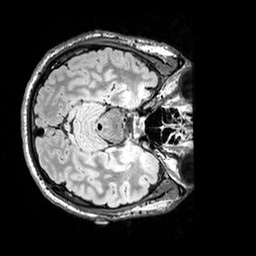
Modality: FLAIR
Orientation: axial
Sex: male
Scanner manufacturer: siemens
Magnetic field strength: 3 T
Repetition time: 5 s
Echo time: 0.395 s